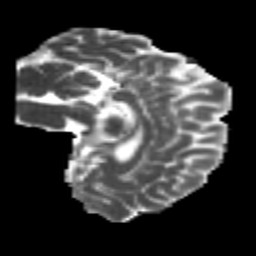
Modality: MD
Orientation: sagittal
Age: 20
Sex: female
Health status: healthy
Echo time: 0.074 s